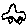
Label: car